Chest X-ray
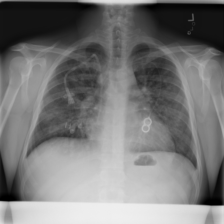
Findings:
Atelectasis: negative
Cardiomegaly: negative
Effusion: negative
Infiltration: negative
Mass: negative
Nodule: negative
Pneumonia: positive
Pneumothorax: negative
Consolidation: negative
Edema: negative
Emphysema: negative
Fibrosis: negative
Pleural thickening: negative
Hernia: negative